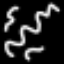
Label: squiggle